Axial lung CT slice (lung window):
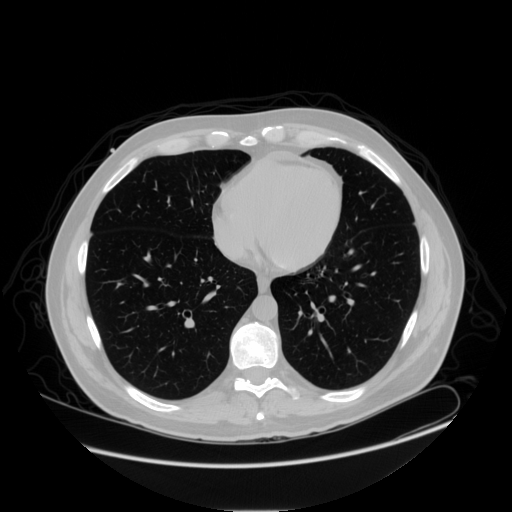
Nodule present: no